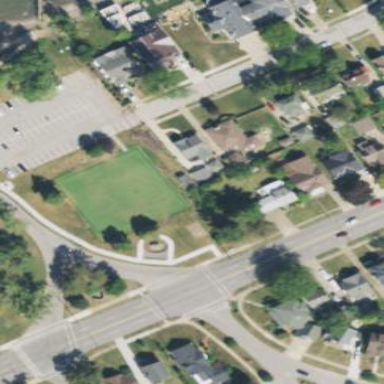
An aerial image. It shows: Lawn bowling pitch for leisure land sports.